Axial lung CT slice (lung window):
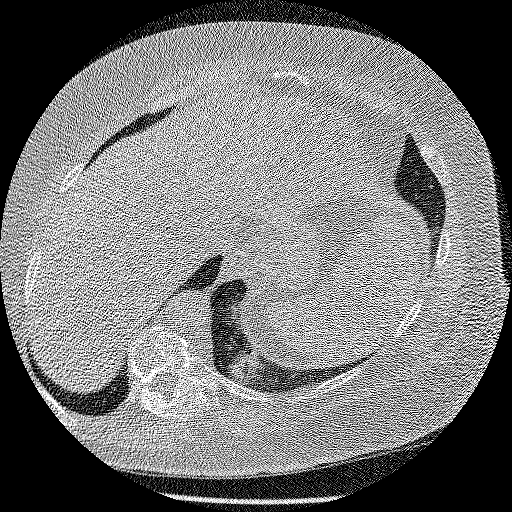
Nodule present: no